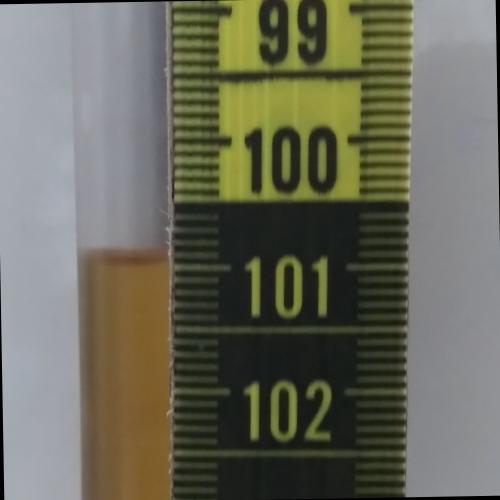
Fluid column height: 100.9 cm